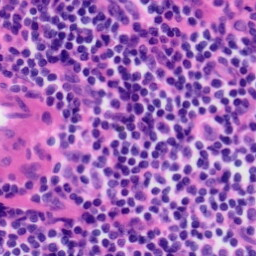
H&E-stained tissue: Tonsil